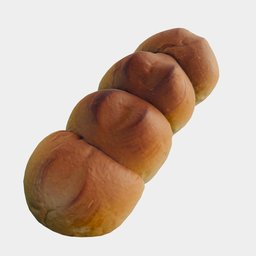
Label: nature